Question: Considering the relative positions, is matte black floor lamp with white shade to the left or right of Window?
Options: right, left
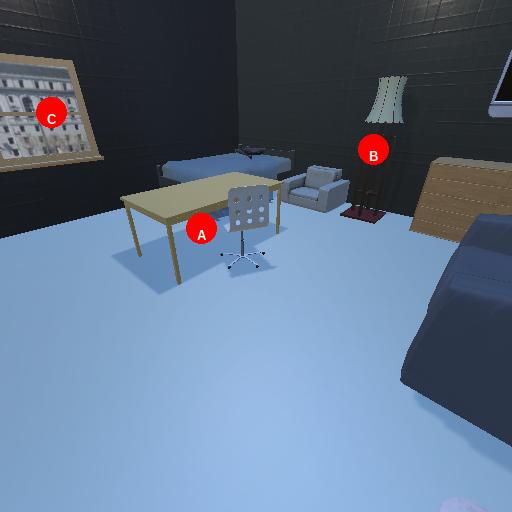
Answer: right